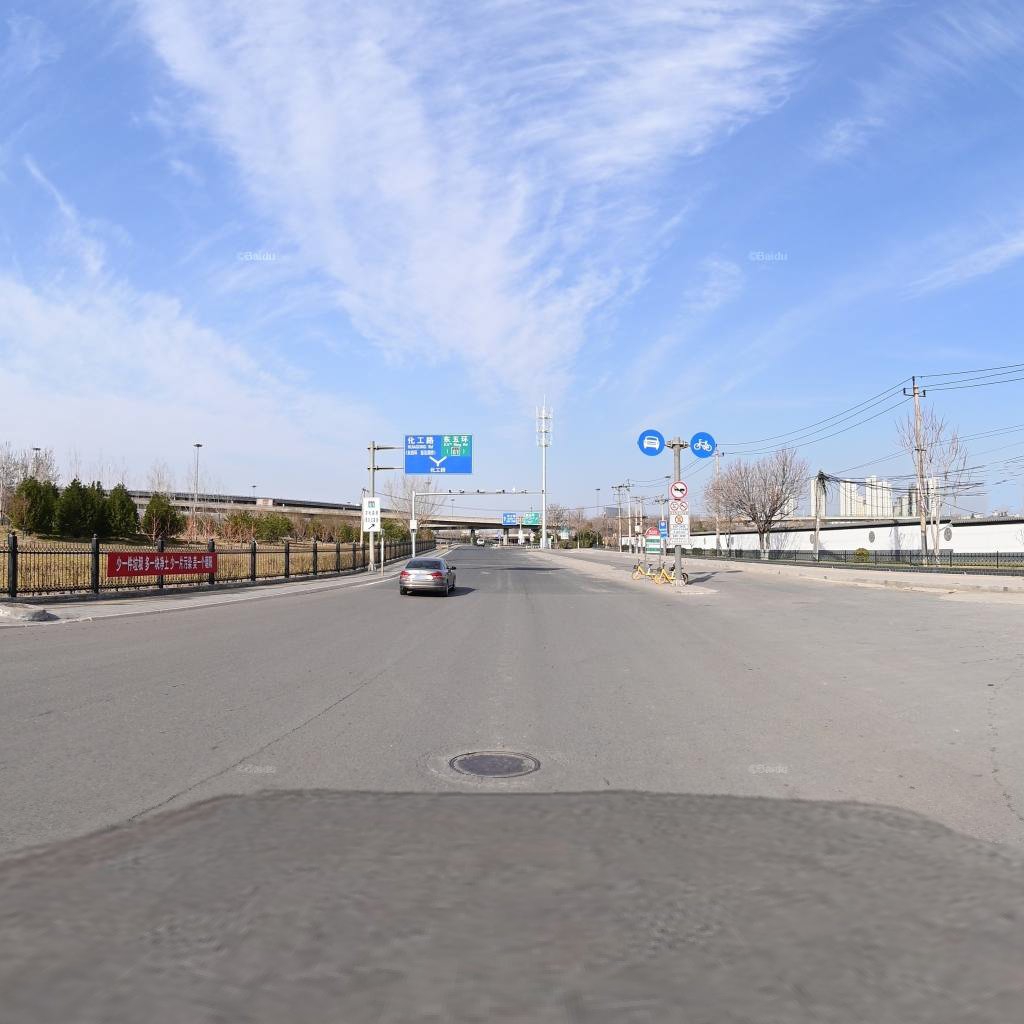
Region: Chaoyang
Road damage annotations: longitudinal crack, manhole cover